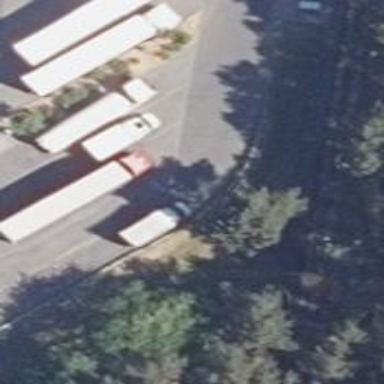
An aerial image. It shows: Parking space specifically designated for heavy goods vehicles.